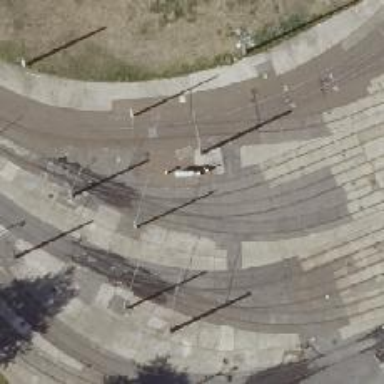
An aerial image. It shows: Tram railway running through service yard with electrified contact lines.